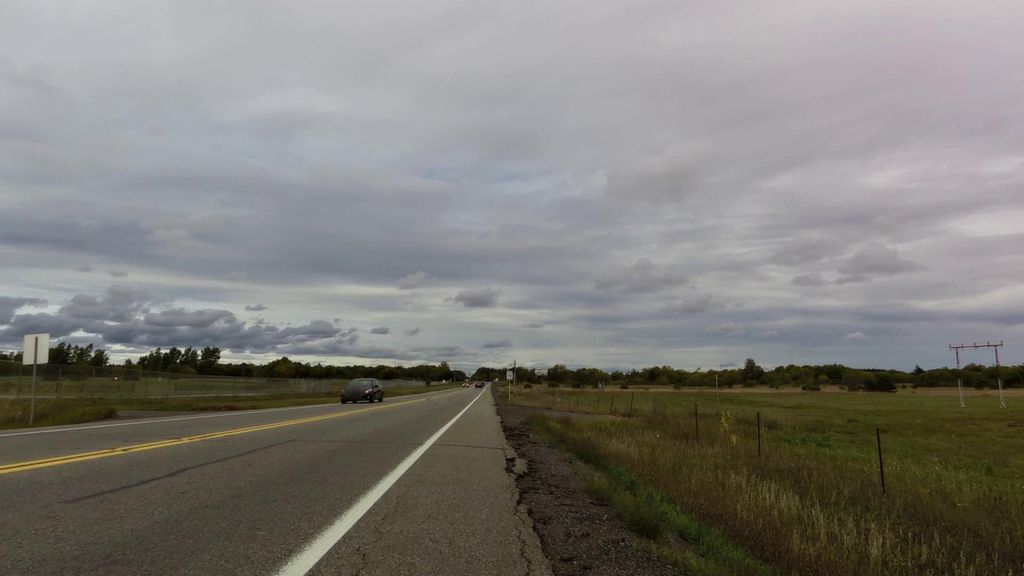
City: ottawa-gatineau